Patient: sex F, age 33
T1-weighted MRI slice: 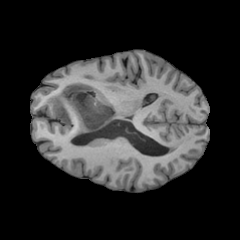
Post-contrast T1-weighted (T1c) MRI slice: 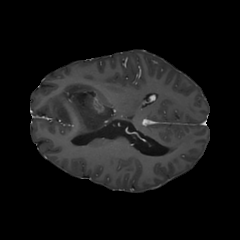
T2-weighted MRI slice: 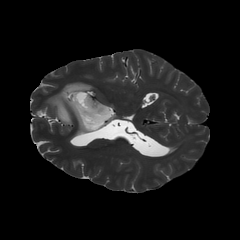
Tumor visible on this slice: yes
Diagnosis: Astrocytoma, IDH-mutant
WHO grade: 4